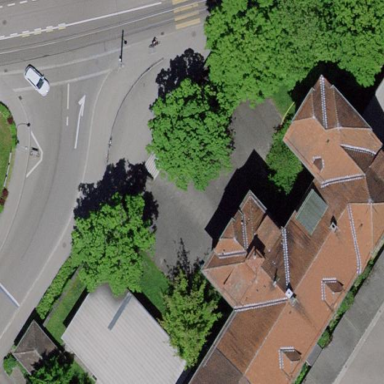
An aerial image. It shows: School building or complex.